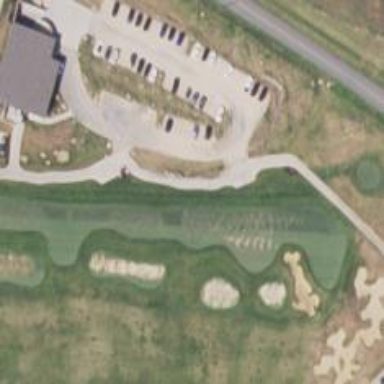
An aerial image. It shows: Service road used as golf cart path.